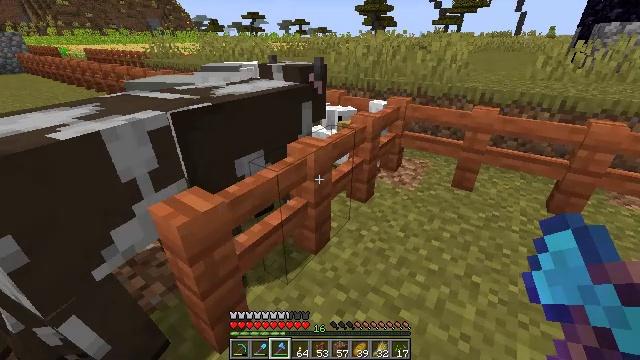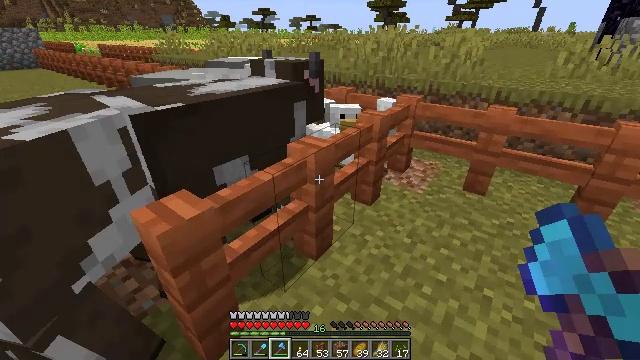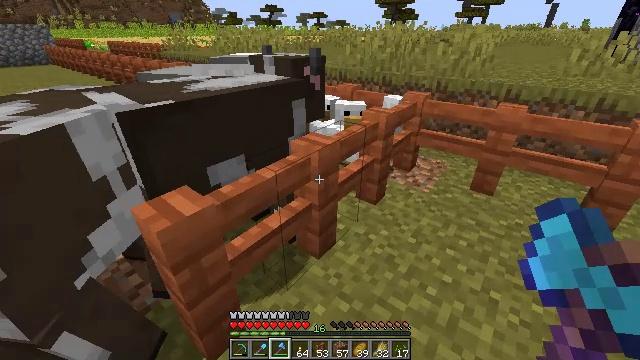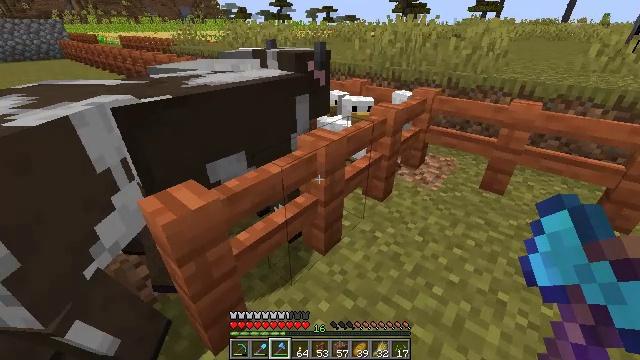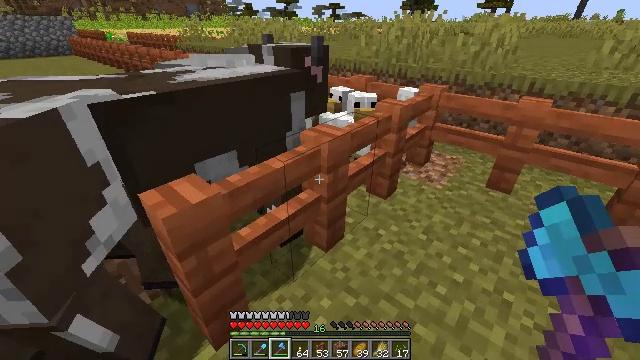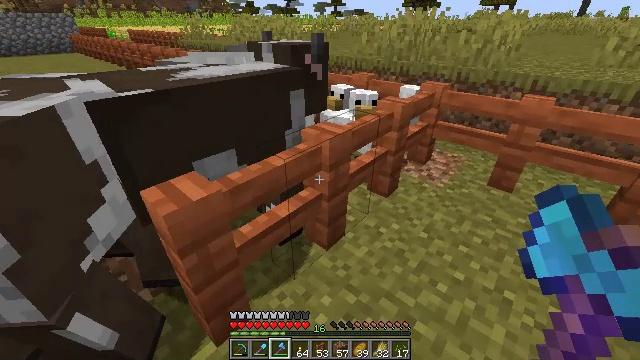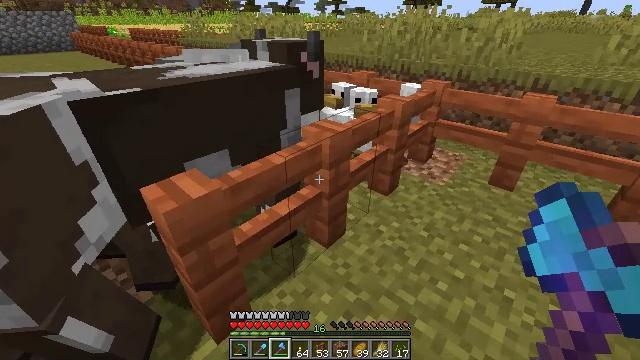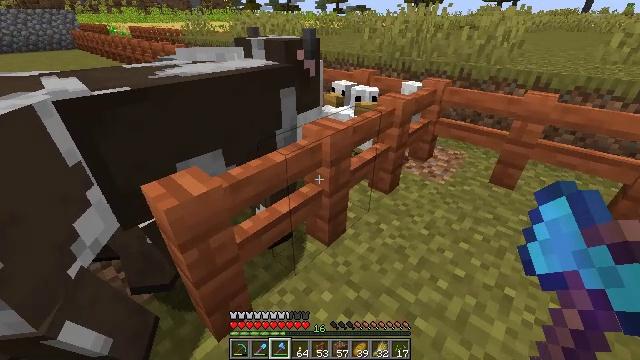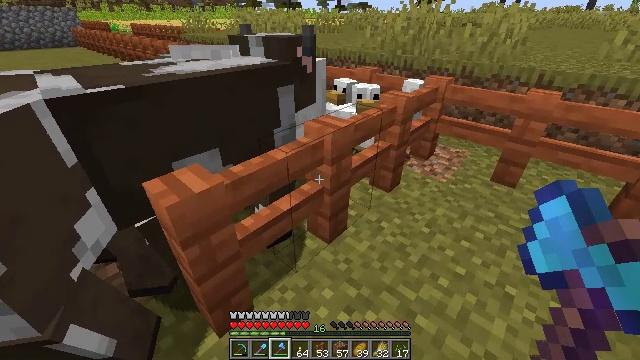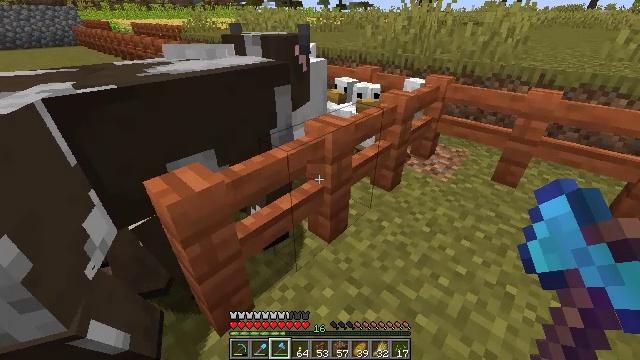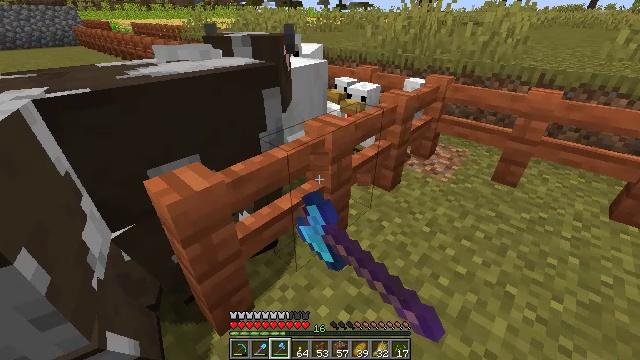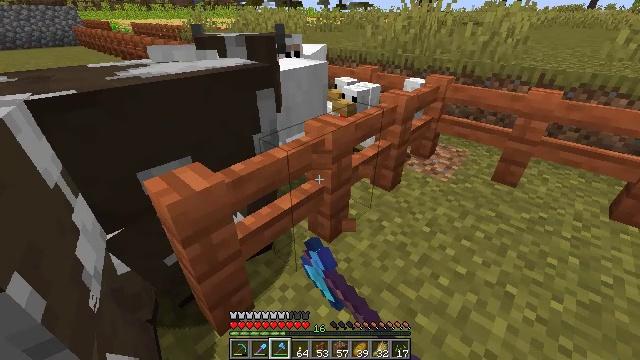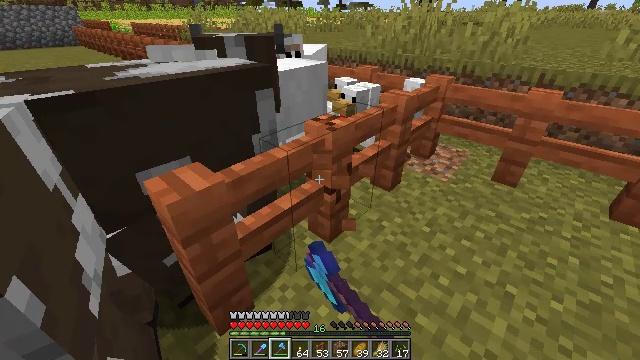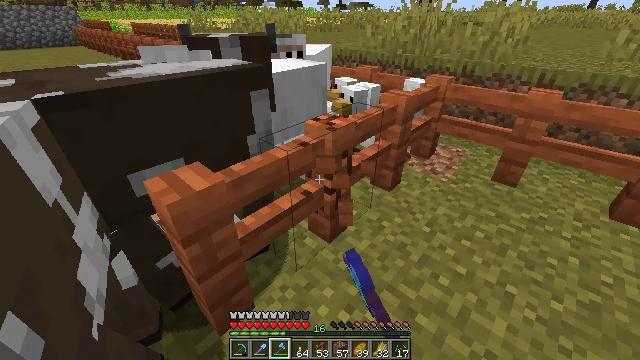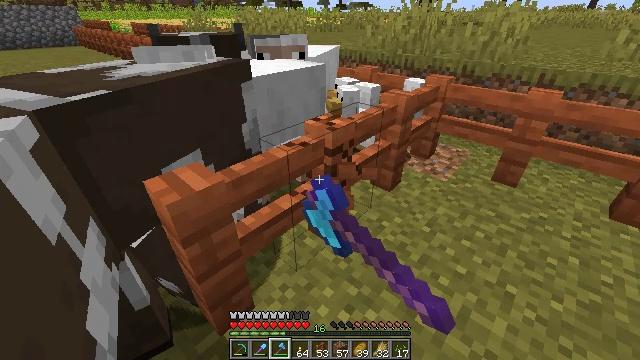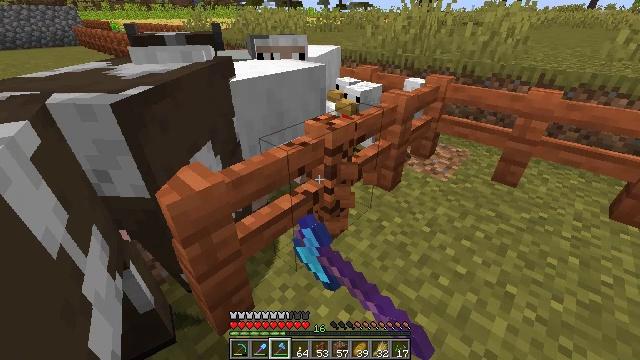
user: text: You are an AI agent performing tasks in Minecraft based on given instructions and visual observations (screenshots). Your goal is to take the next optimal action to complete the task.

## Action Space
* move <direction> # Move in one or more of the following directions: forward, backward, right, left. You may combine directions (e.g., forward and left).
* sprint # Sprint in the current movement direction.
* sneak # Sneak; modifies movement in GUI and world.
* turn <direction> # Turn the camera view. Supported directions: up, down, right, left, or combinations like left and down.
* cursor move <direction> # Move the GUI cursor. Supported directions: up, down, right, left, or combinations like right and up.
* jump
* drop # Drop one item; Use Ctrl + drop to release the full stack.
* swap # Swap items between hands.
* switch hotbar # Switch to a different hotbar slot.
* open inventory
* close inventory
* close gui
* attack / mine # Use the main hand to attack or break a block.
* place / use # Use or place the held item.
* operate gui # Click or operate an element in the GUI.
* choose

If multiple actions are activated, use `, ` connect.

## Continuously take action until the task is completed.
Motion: motion action
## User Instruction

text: Attack the acacia fence to break it.
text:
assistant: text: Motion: turn left
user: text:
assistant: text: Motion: turn left
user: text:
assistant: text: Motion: turn left
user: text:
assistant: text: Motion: turn left
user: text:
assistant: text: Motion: no_op
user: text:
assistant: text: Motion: no_op
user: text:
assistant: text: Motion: no_op
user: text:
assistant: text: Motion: no_op
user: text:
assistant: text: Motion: attack / mine
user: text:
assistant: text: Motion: attack / mine
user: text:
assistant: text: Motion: attack / mine
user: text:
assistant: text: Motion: attack / mine
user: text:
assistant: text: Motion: attack / mine
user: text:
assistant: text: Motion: attack / mine
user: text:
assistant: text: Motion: attack / mine
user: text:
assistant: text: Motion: attack / mine
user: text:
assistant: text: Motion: move forward and move right, attack / mine
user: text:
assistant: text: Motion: move forward and move right, attack / mine
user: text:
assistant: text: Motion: move forward and move right
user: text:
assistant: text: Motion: move forward and move right
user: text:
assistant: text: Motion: move forward and move right
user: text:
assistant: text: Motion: no_op
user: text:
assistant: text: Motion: no_op
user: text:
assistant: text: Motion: no_op
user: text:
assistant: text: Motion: no_op
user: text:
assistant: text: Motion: no_op
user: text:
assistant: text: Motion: no_op
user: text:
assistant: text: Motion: turn right
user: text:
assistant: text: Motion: no_op
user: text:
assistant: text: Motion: no_op